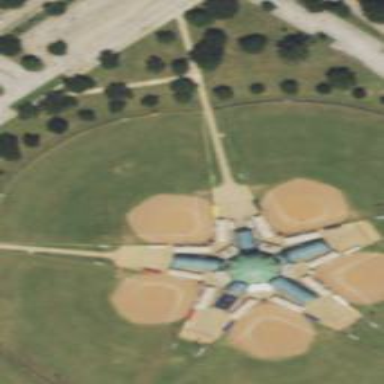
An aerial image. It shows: Baseball pitch for leisure and sports activities.